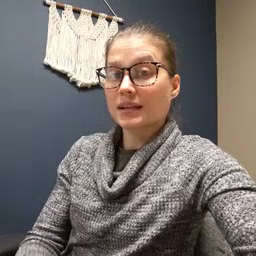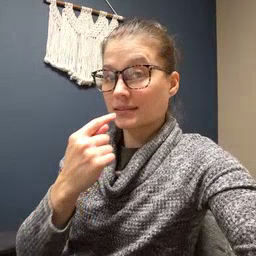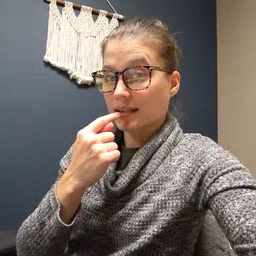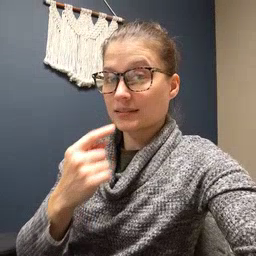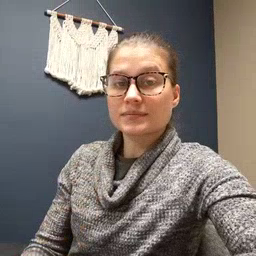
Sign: tongue